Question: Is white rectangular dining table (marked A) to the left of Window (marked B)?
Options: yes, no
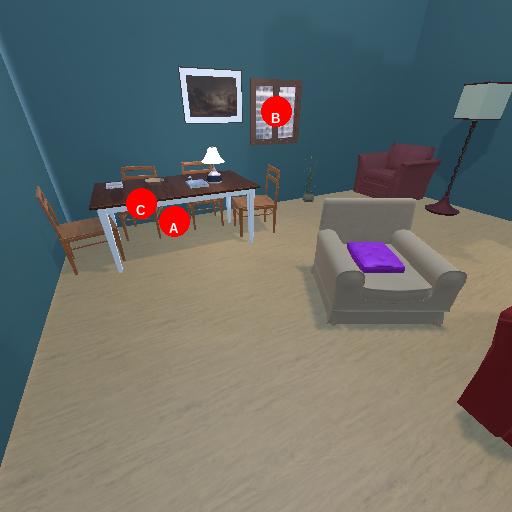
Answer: yes